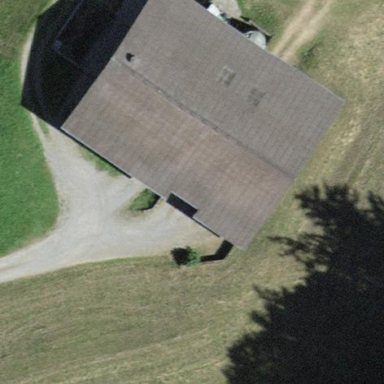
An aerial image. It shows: Barn.